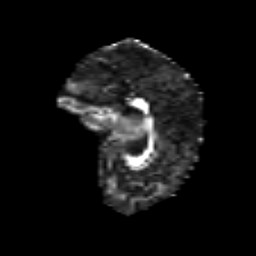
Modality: FA
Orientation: sagittal
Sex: female
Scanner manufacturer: siemens
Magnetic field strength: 3 T
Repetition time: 5 s
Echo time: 0.071 s